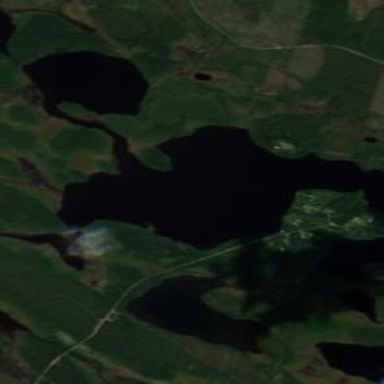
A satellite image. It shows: Serene lake.